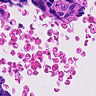
Metastatic tissue present: no